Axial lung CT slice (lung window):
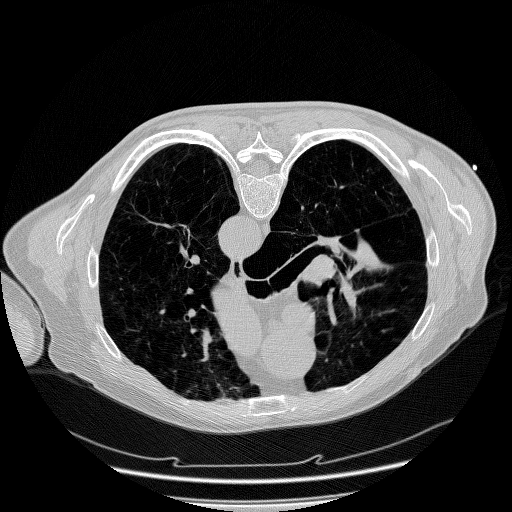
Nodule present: no